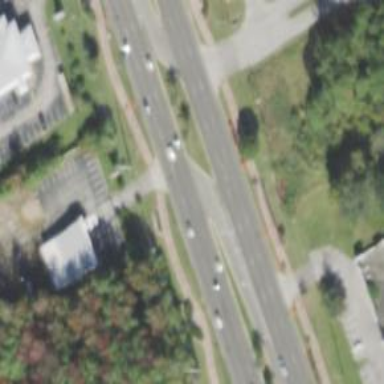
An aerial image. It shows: Trunk link highway with asphalt surface.